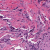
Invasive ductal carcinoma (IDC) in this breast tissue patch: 1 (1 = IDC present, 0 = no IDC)